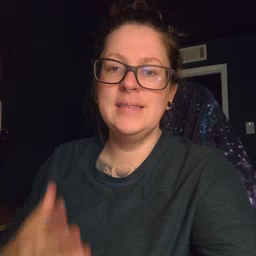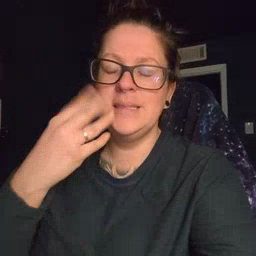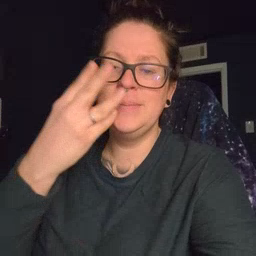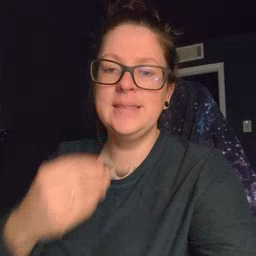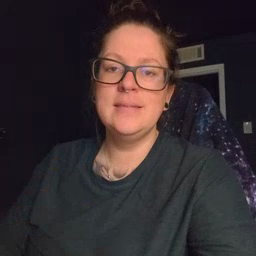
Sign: sleepy